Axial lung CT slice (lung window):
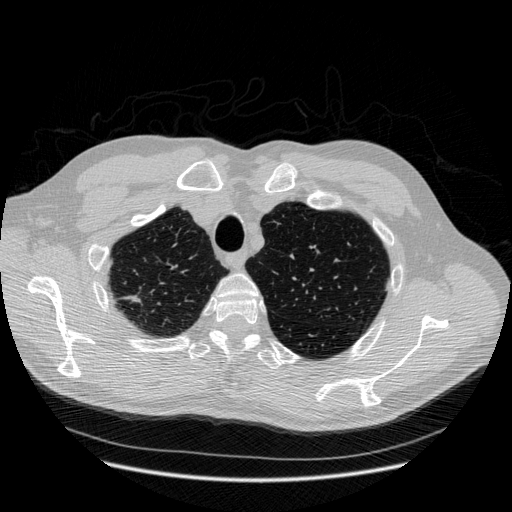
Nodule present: no